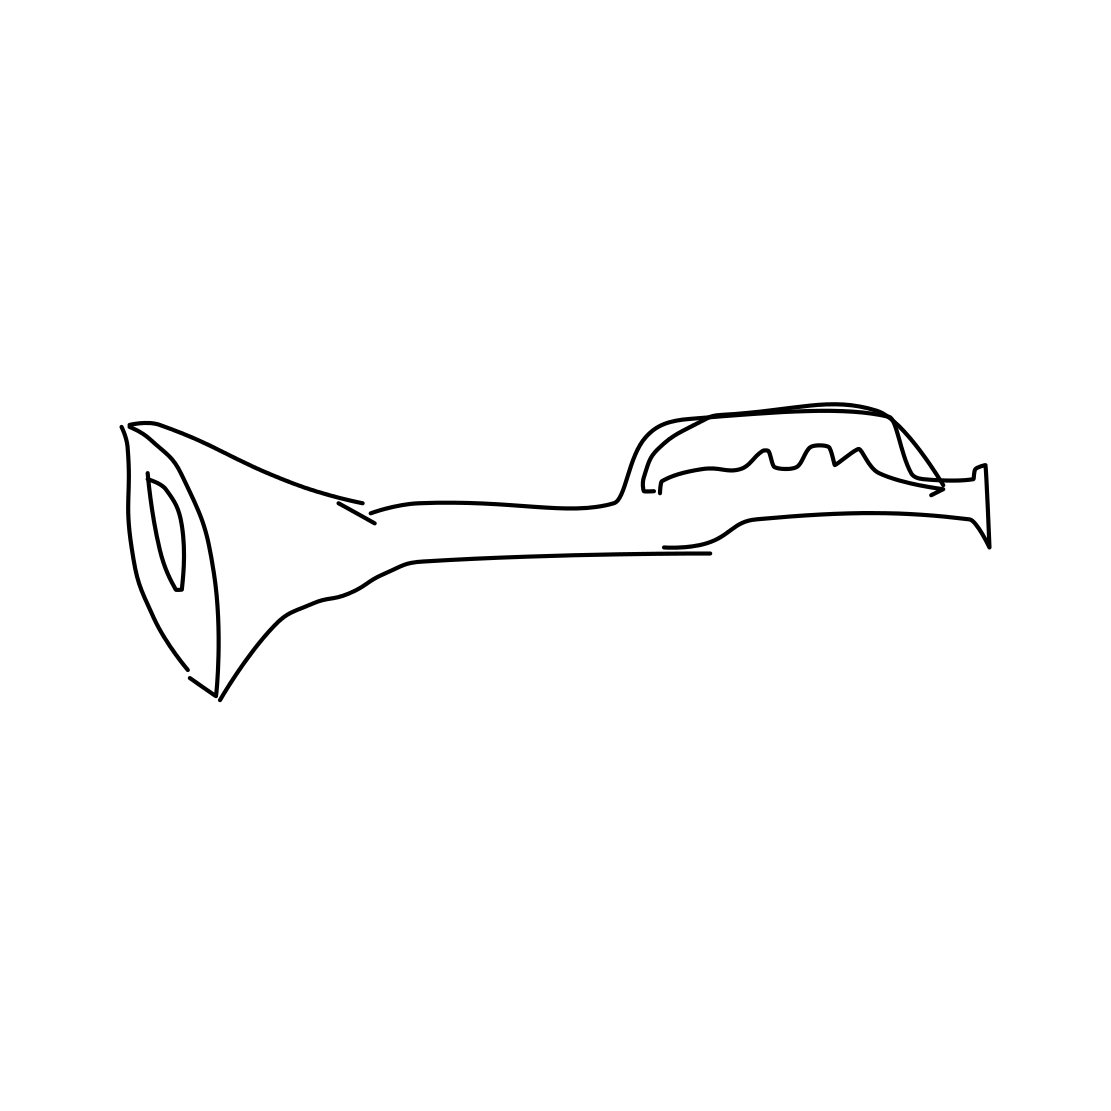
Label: trumpet